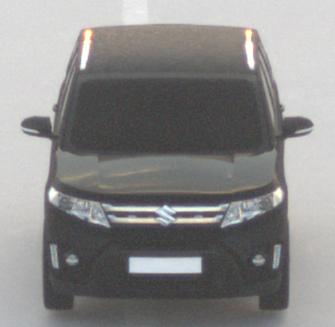
Make: Suzuki
Model: Vitara 1.6
Detailed model: Vitara (LY)
Model produced from: 2015/04
Model produced until: 2018/08
Doors: 5
Color: black
Road condition: dry road
Daytime: sunrise or sunset
Contrast: low contrast